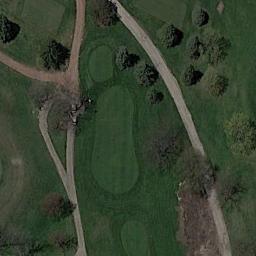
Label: golf_course